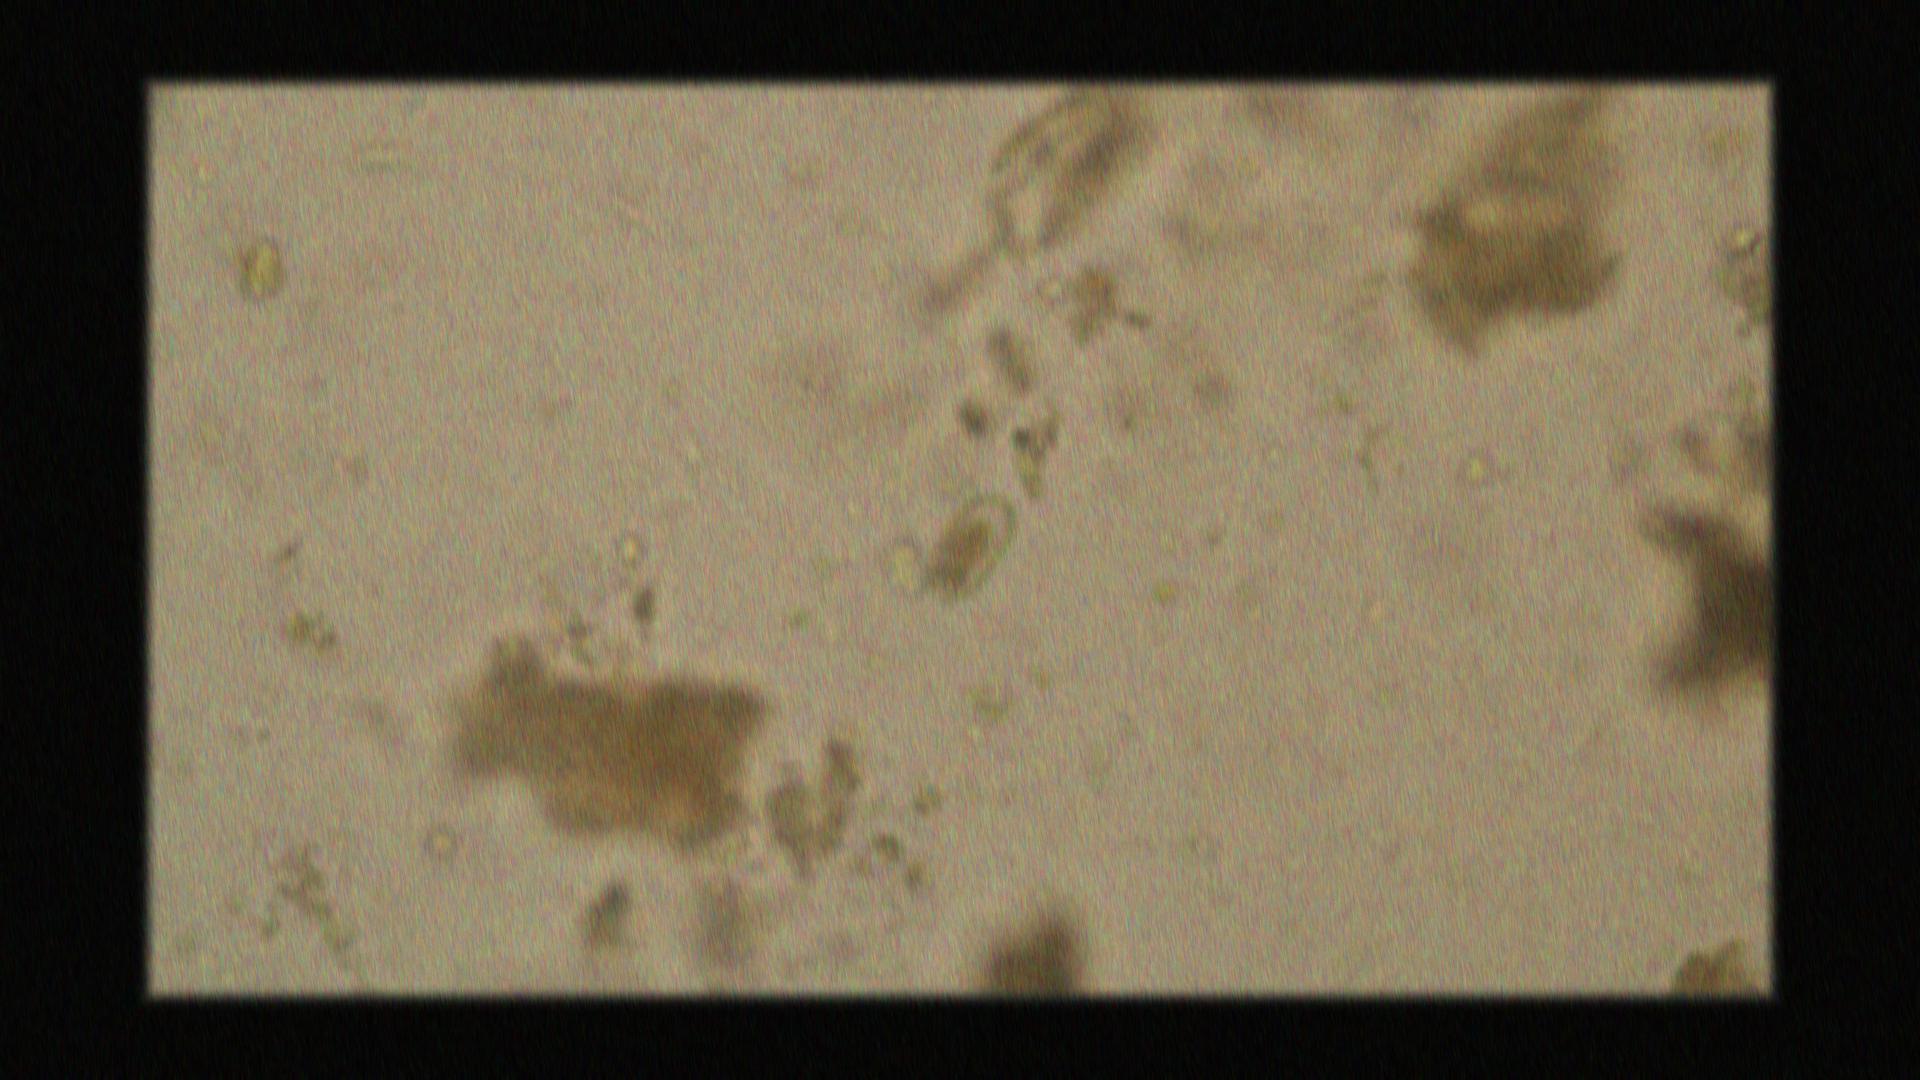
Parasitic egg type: Capillaria philippinensis